Question: My program skips some code when I use the getline(cin,variablehere) function. I don't know whats wrong with the code. See the output below
'''
#include <iostream>
#include <string>
using namespace std;
int main()
{
string getfirstname;
string lastname;
string address;
int contactnumber;
cout << "Enter First name : ";
getline(cin, getfirstname);
cin.ignore();
cout << "Enter Last name : ";
getline(cin, lastname);
cin.ignore();
cout << "Enter Address : ";
getline(cin, address);
cin.ignore();
cout << "Enter Contact number : ";
cin >> contactnumber;
cin.ignore();
CurrentNumberOfContacts += 1;
cout << "Successfully added to contact list!" << endl << endl;
cout << "Would you like to add another contact ? [Y/N] ";
cin >> response;
//more lines of codes below
return 0;
}
'''
I have inputed 'int' as data type because it will contain numbers only

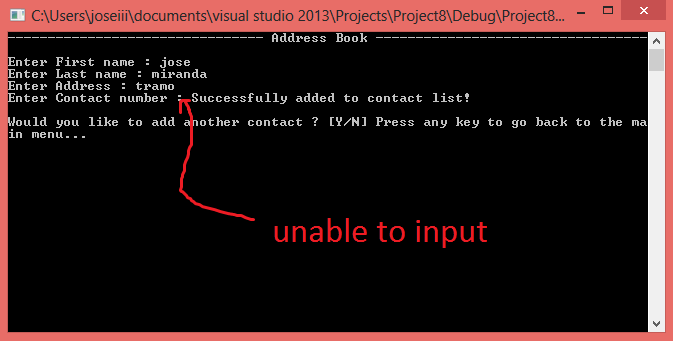
Answer: I recommend removing the 'cin.ignore()' commands.
One of the problems with user input is that the '>>' operator does not take the RETURN character out of the stream so if you follow it with a 'getline()' the 'getline()' will read the RETURN character instead of what you want to type in.
So I would change your 'getline()' to this:
'''
// cin >> ws will skip any RETURN characters
// that may be left in the stream
getline(cin >> ws, lastname);
'''
Also remove of your 'cin.ignore()' commands. They are not doing anything useful when used after a 'getline()' command and if you change your 'getline()' commands as I showed they should not be necessary at all.
'''
int main()
{
string getfirstname;
string lastname;
string address;
char response;
int contactnumber;
int CurrentNumberOfContacts = 0;
cout << "Enter First name : ";
getline(cin >> ws, getfirstname);
cout << "Enter Last name : ";
getline(cin >> ws, lastname);
cout << "Enter Address : ";
getline(cin >> ws, address);
cout << "Enter Contact number : ";
cin >> contactnumber;
CurrentNumberOfContacts += 1;
cout << "Successfully added to contact list!" << endl << endl;
cout << "Would you like to add another contact ? [Y/N] ";
cin >> response;
//more lines of codes below
return 0;
}
'''
Strictly speaking not all of your 'getline()' functions need to employ the 'cin >> ws' trick. I suppose the (incomplete) rules are as follows:
If you use a 'std::getline()' after a '>>' then use:
'''
std::getline(cin >> ws, line);
'''
Otherwise just use:
'''
std::getline(cin, line);
'''